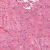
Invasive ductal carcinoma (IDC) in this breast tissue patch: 0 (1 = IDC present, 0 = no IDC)